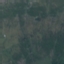
Land use / land cover: HerbaceousVegetation